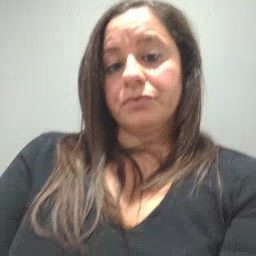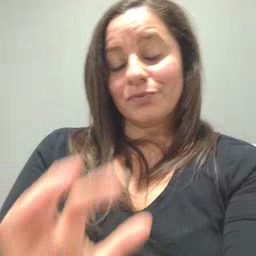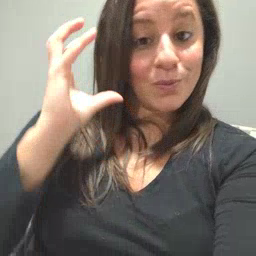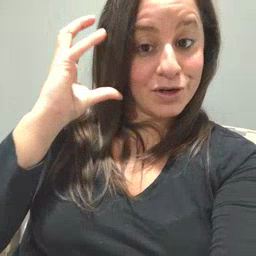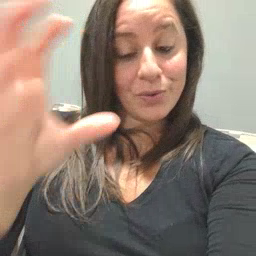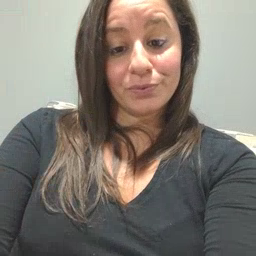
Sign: radio